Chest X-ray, AP view. Patient: 52 years old, sex M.
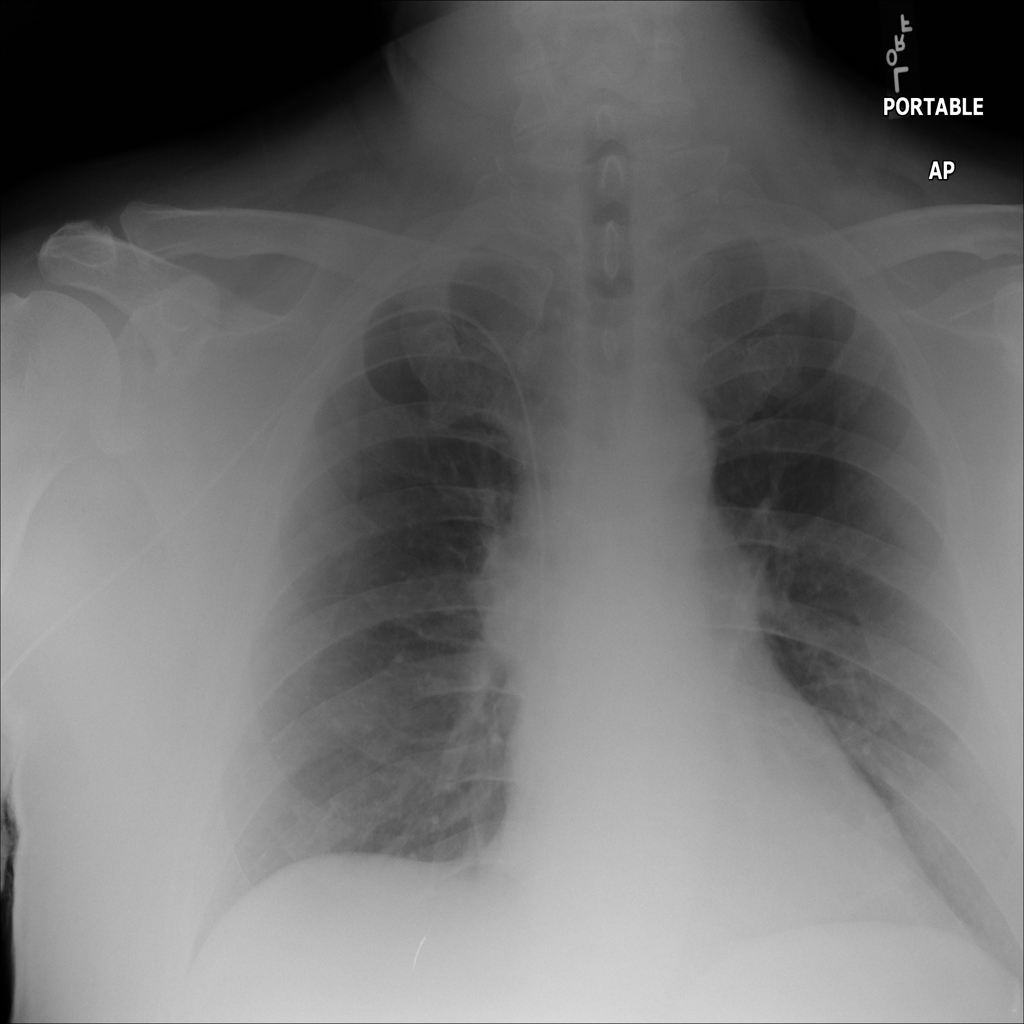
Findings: No Finding